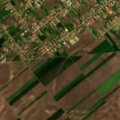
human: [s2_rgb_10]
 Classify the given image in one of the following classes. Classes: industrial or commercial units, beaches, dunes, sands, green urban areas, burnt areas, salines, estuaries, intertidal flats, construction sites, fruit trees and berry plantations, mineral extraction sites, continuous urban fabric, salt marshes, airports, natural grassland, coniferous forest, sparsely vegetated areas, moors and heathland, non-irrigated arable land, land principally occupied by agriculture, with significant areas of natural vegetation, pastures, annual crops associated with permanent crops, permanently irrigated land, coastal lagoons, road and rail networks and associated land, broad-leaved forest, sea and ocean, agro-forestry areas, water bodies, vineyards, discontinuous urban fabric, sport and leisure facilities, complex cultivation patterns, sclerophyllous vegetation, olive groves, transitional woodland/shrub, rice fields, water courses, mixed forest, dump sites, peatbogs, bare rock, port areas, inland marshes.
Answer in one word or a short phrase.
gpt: discontinuous urban fabric, non-irrigated arable land